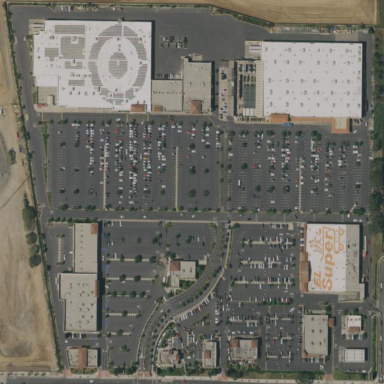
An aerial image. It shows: Retail area.